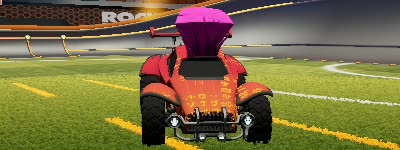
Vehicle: octane